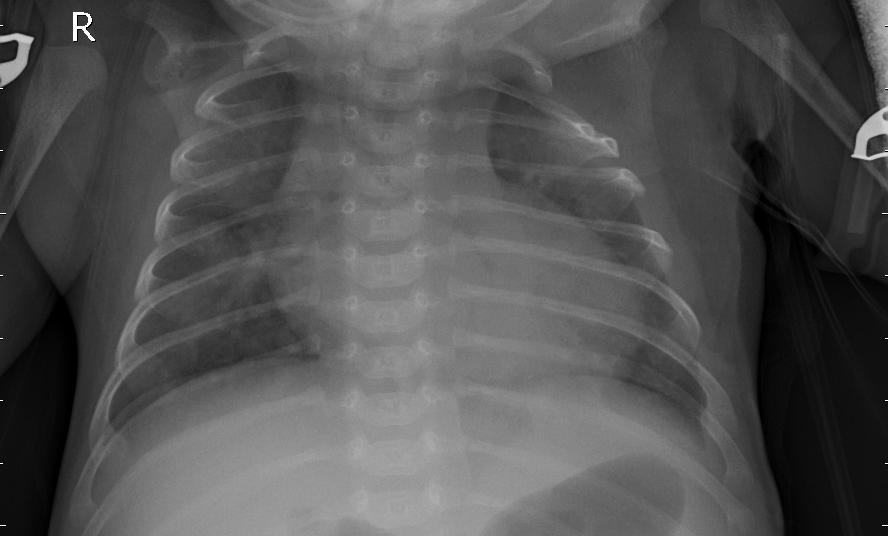
Diagnosis: PNEUMONIA